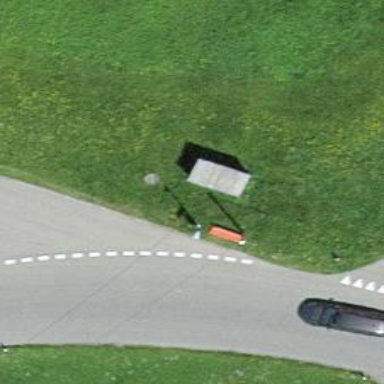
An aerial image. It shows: Bench.